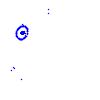
Particle: pion